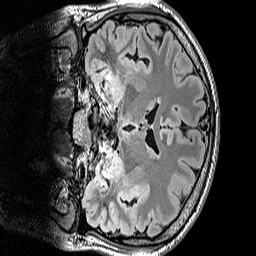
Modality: FLAIR
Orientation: coronal
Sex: male
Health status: ill
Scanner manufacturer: siemens
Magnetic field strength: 3 T
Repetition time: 5 s
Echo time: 0.388 s